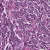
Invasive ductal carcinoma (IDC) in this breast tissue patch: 1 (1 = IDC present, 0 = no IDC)